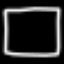
Label: square